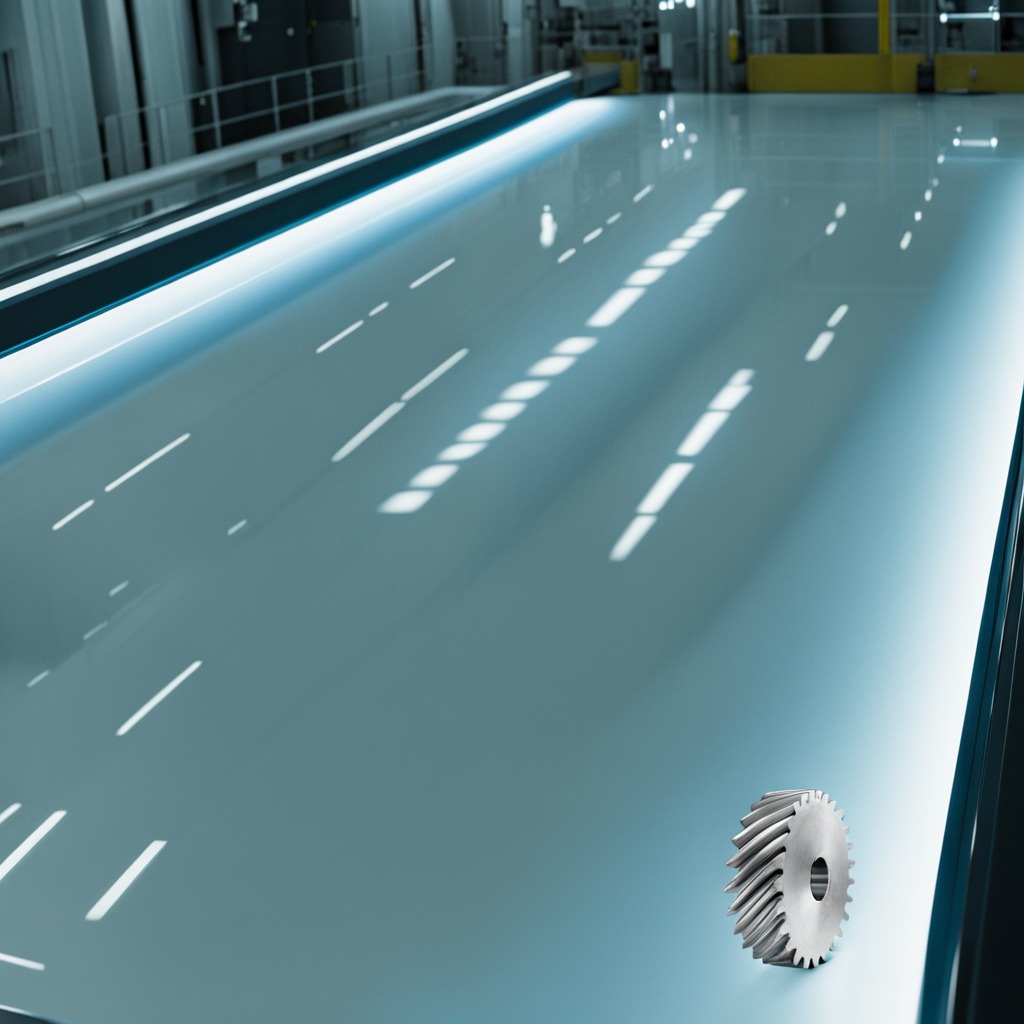
A steel gear with teeth is lying on a high-gloss table in a ship maintenance bay industrial lighting.